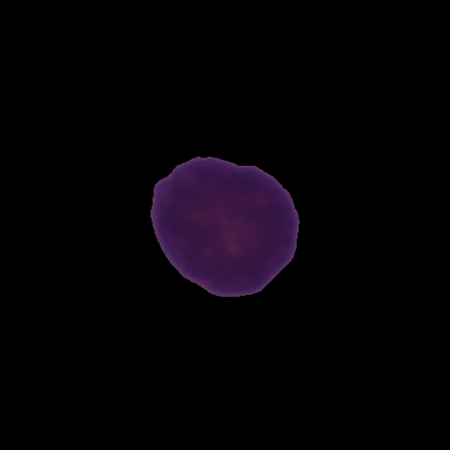
Label: healthy